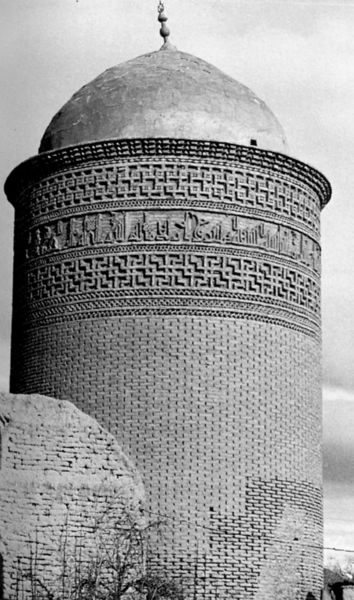
Titel: Pir-i-Alamdar Mausoleum, Damghan/Iran
Standort: Damghan (AS - Iran)
Schlagwörter: baum, dunkel, himmel, weiß, wolken, bäume, kirchturm, grau, schwarz, säule, gebäude, gras, haus, muster, ornament, architektur, stein, steine, kirche, pflanze, rund, turm, relief, schrift, lehm, mauer, ziegel, backstein, winter, schriftzug, kuppel, bordüre, inschrift, ornamente, verzierung, geländer, schriftzeichen, hoch, foto, fotografie, mond, ruine, moschee, orient, halbmond, schwarz-weiß, text, kugel, mosaik, ziegelsteine, arabisch, klinker, karg, tempel, fresko, islam, schwar, verfallen, backsteine, minarett, gemauert, ziegelstein, rundturm, kalligraphie, phallus, muslimisch, islamisch, wasserturm, mosche, klinkerstein